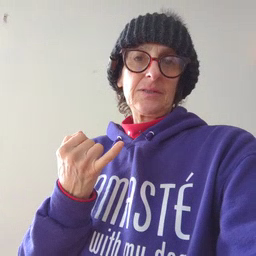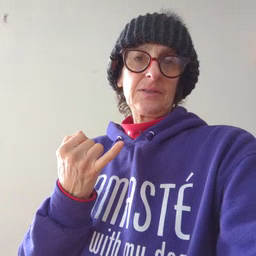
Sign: pajamas